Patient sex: M
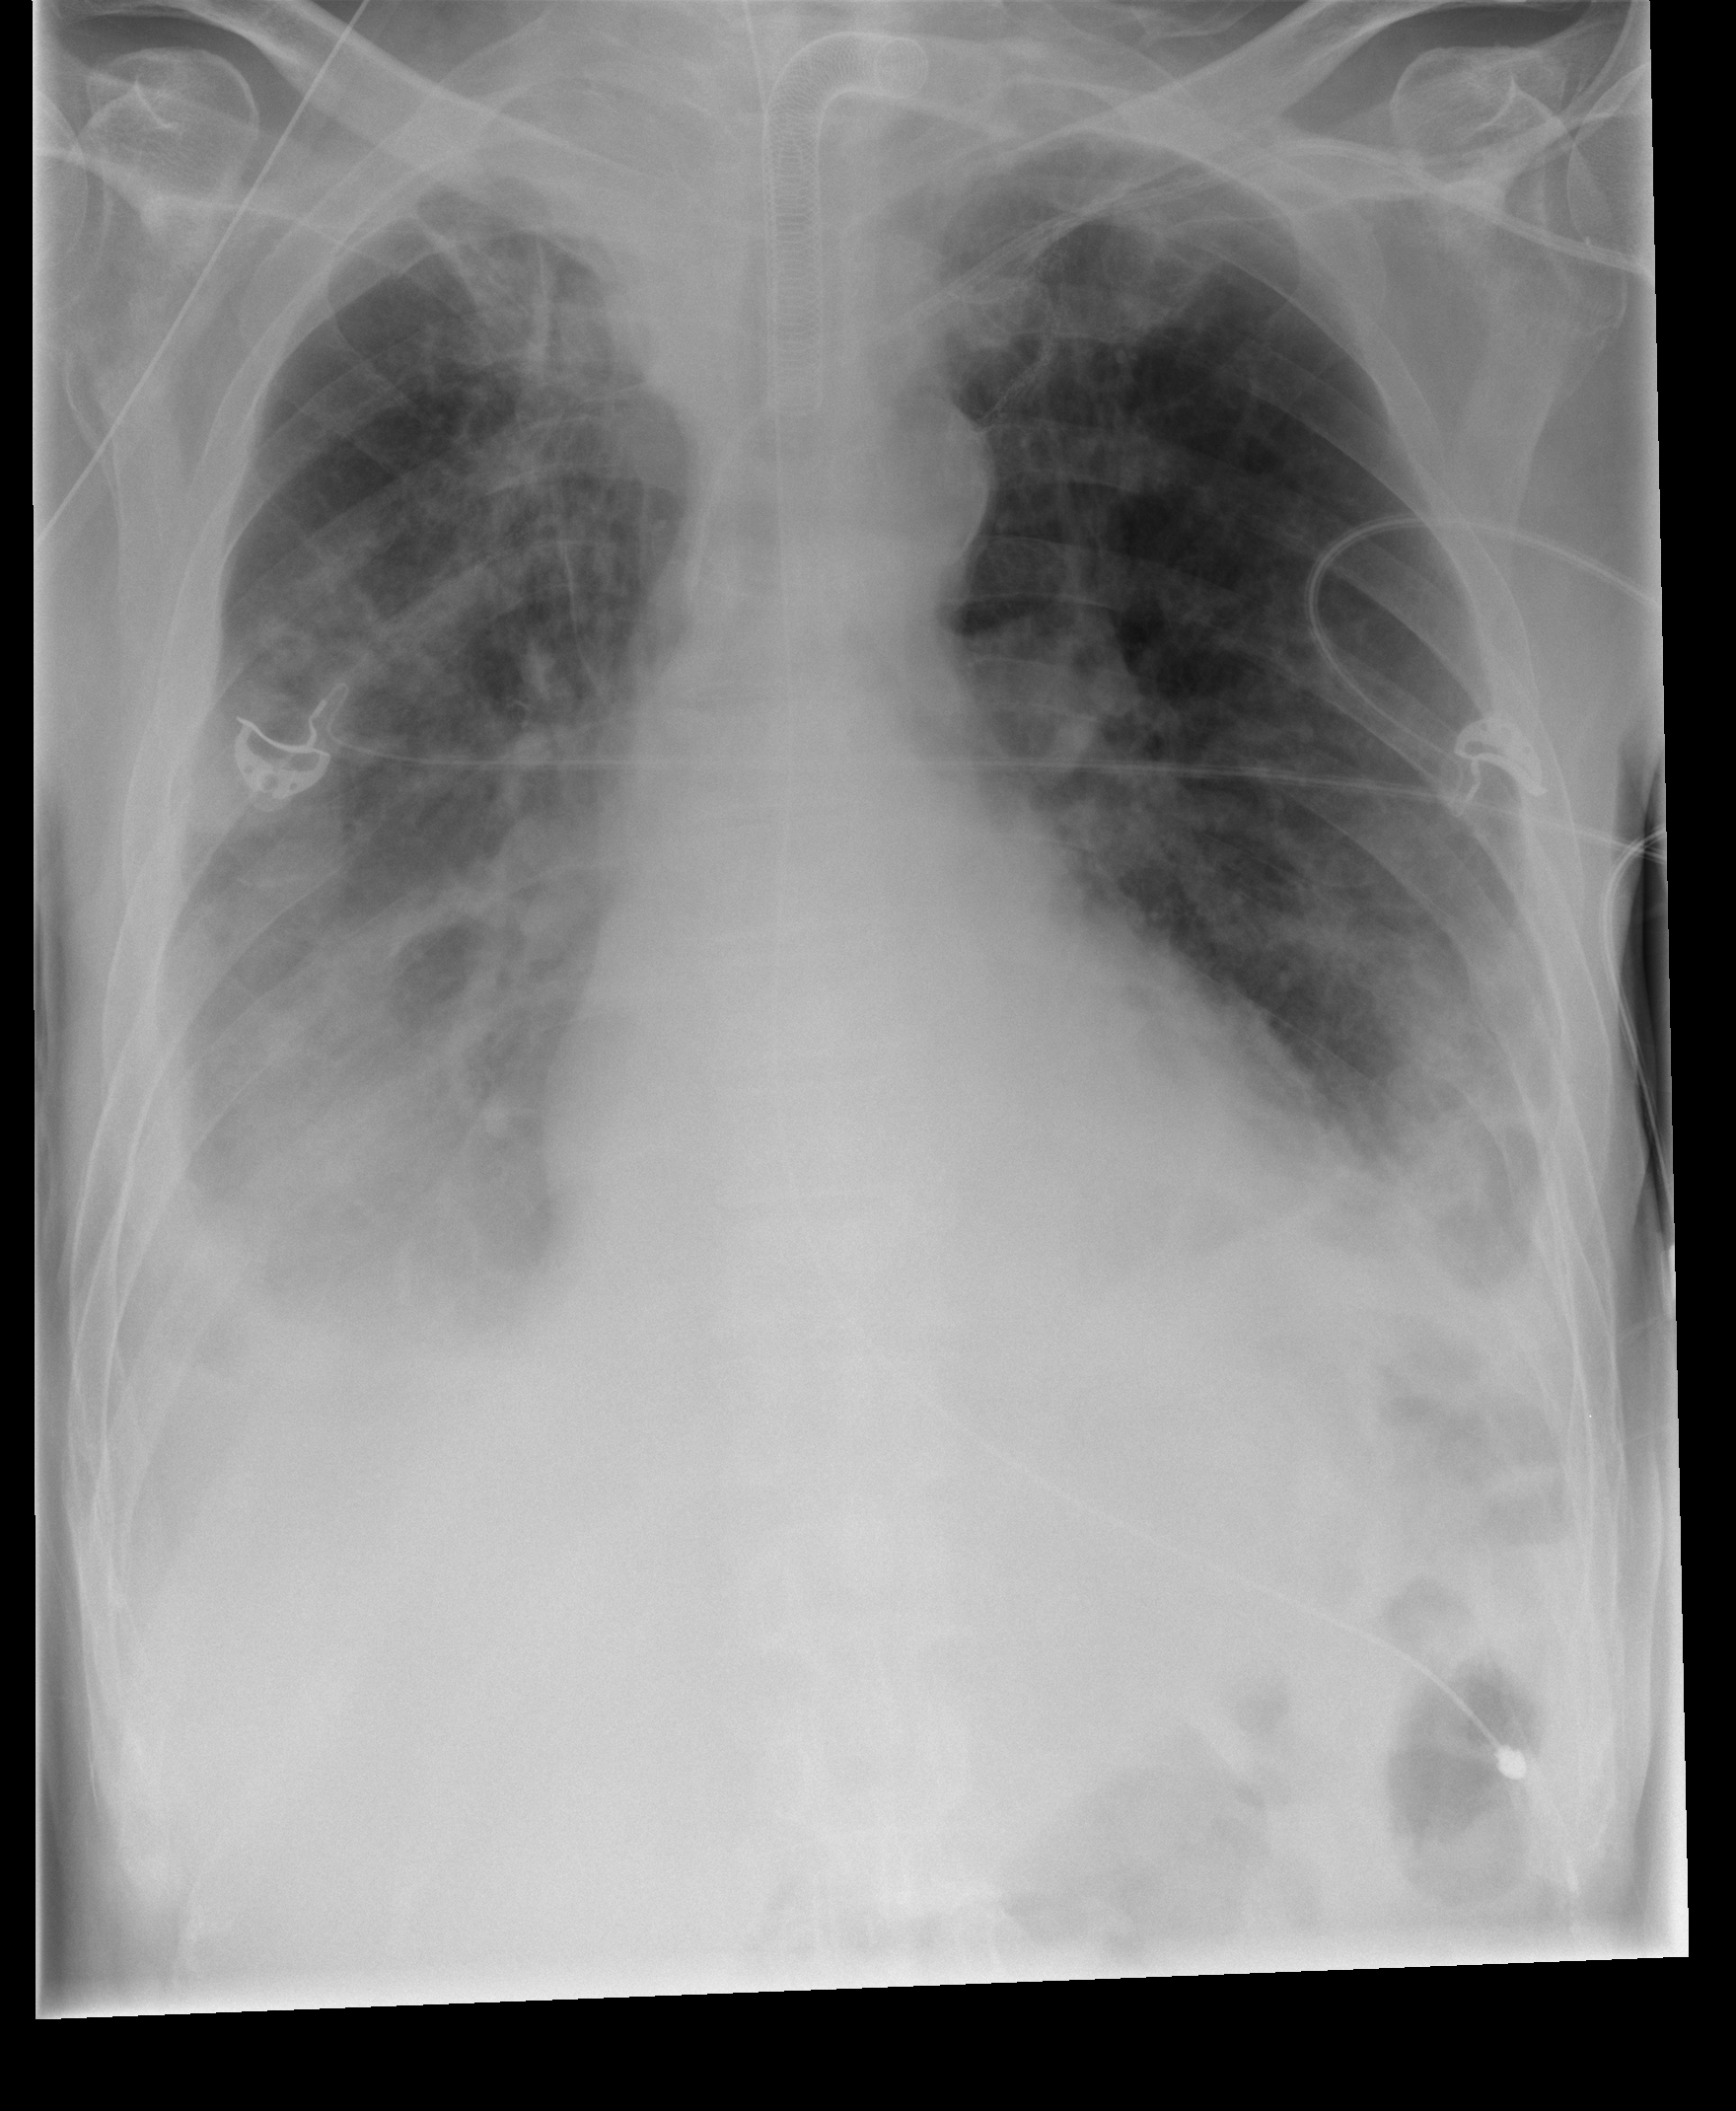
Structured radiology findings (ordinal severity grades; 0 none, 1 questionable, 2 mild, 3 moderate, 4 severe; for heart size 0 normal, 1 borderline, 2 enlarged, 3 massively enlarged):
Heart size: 0
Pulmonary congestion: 0
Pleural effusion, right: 3
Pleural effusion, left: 3
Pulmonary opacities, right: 2
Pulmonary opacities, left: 2
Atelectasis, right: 3
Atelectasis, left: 2